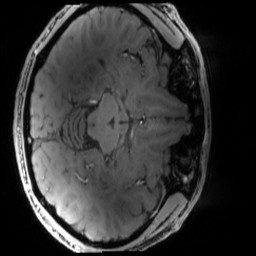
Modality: MP2RAGE
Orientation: axial
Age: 20
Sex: male
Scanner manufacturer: siemens
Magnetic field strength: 6.98 T
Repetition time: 6 s
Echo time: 0.00283 s